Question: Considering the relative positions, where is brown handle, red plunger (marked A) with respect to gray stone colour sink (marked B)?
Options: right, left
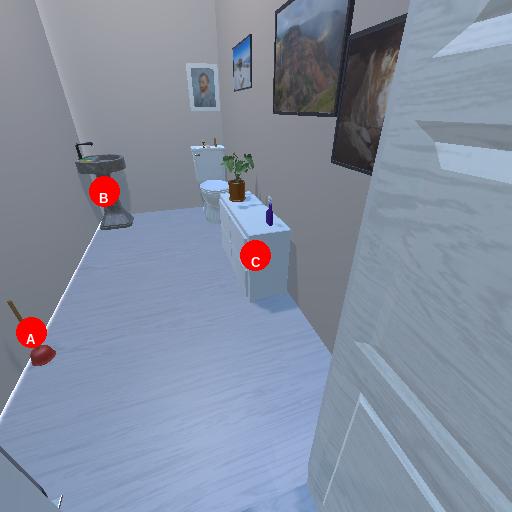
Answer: right